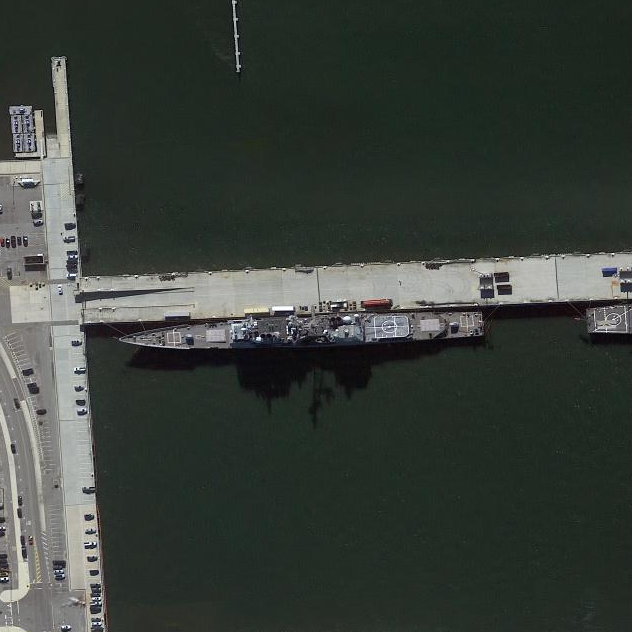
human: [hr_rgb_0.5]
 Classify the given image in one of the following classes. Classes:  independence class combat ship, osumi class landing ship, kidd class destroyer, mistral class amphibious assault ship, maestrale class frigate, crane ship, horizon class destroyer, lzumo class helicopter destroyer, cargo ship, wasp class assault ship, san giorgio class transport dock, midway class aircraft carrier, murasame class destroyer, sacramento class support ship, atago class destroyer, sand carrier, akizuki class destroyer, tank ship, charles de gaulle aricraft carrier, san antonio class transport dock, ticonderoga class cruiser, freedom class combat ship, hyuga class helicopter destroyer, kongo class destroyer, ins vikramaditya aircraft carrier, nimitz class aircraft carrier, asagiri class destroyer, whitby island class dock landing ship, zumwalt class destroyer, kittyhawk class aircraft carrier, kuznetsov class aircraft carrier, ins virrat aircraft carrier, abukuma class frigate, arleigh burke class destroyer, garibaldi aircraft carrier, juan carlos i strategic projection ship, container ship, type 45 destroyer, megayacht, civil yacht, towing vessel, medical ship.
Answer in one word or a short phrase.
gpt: Ticonderoga class cruiser